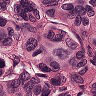
Metastatic tissue present: yes